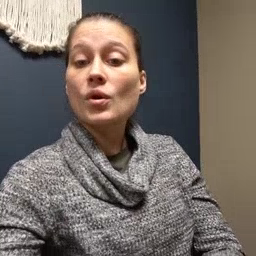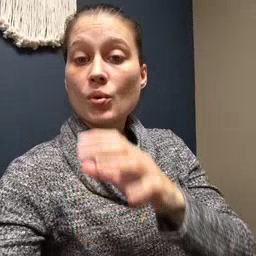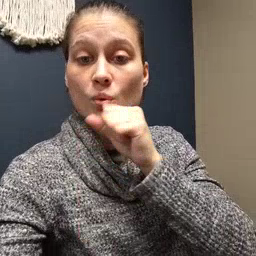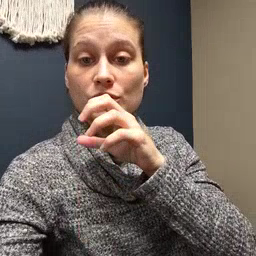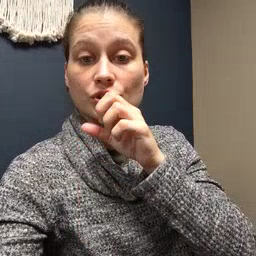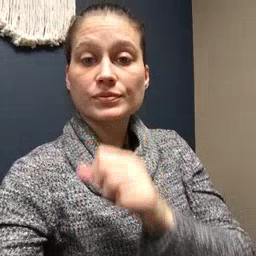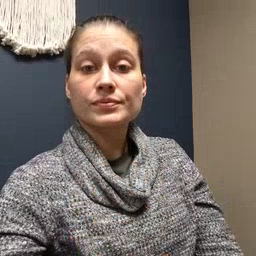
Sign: orange